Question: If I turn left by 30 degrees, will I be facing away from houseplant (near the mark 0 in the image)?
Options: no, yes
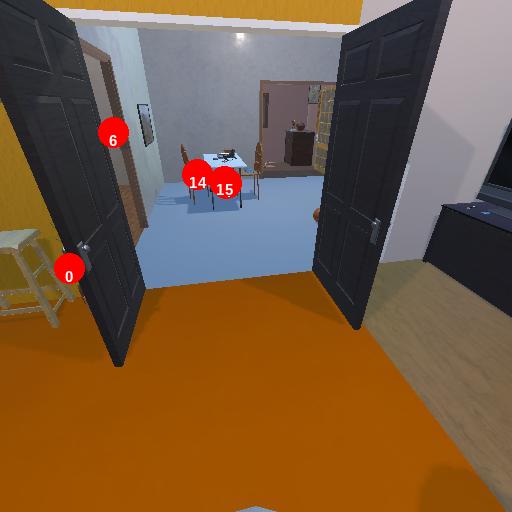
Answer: no